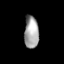
Tissue: lung
Cell type: Epithelial cells
Senescence score: 0.22
Nuclear area (px): 458
Mean DAPI intensity: 162.847